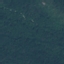
Land use / land cover: Forest